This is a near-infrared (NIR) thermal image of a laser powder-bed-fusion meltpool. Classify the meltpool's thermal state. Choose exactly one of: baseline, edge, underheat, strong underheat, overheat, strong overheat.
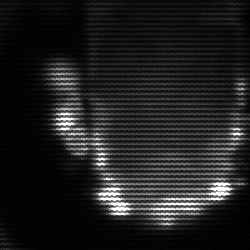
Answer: baseline